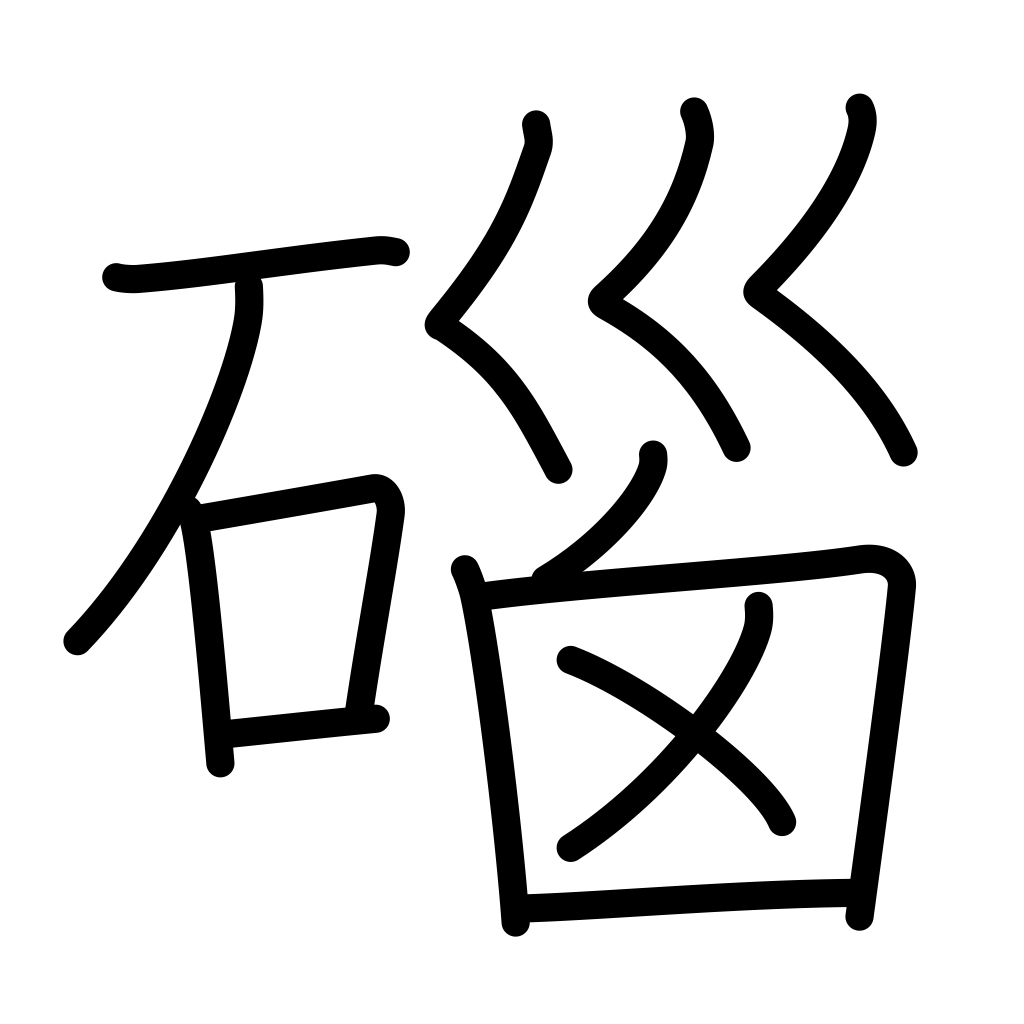
Meaning: agate